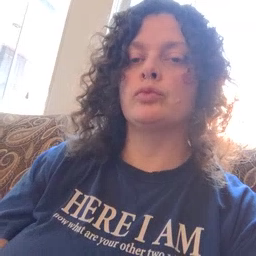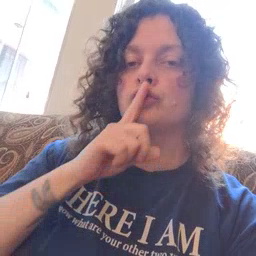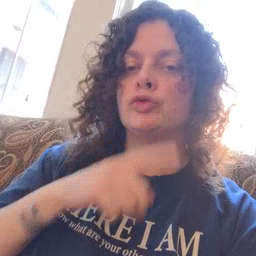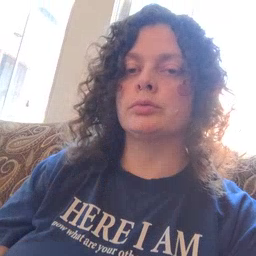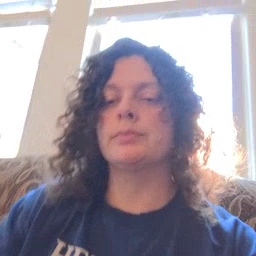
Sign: shhh